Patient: sex M, age 57
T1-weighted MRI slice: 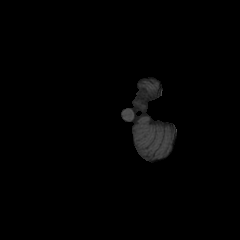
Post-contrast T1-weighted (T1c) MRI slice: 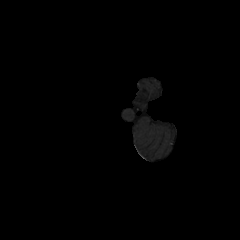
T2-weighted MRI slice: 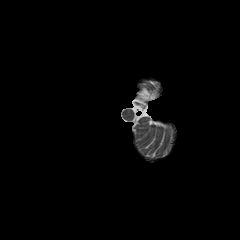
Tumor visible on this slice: no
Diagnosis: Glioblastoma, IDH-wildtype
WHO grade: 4